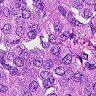
Metastatic tissue present: yes